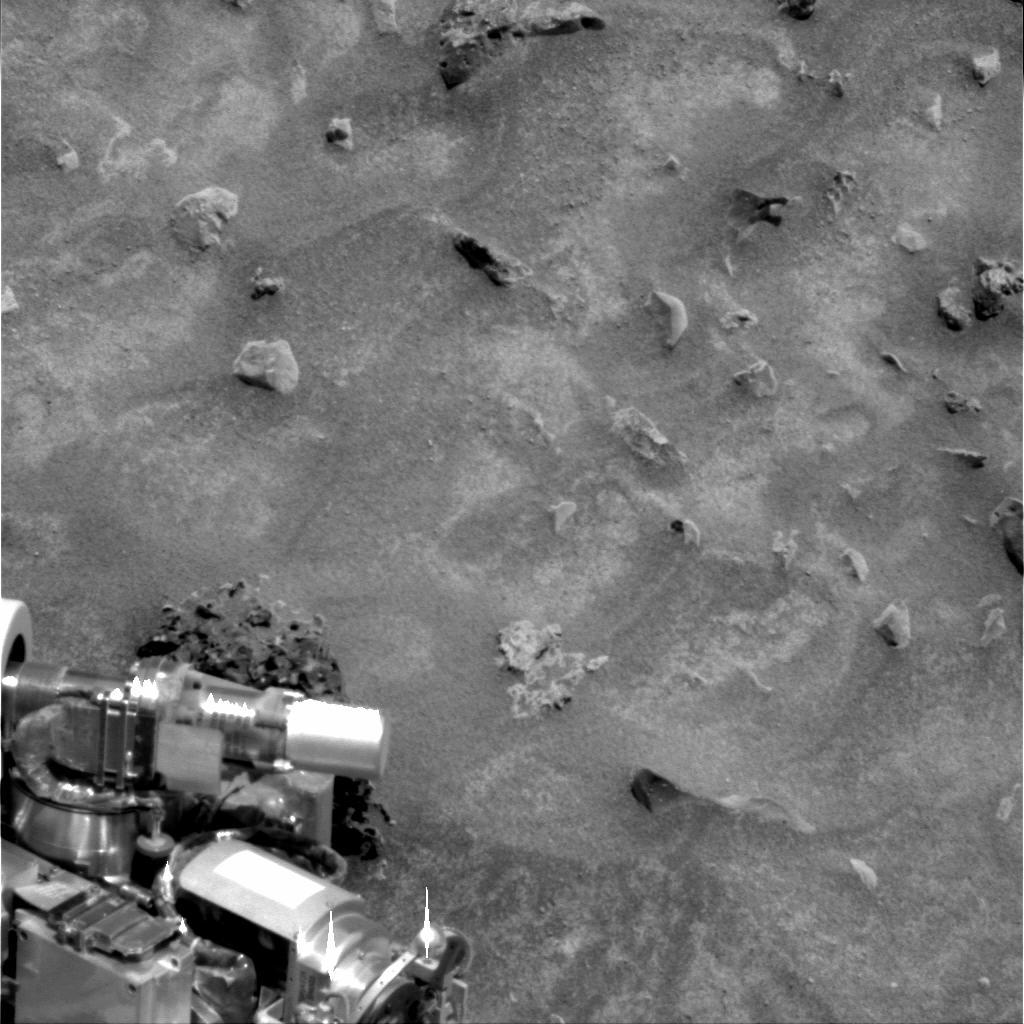
Terrain classes present: Background, Bedrock, Gravel / Sand / Soil, Rock, Shadow